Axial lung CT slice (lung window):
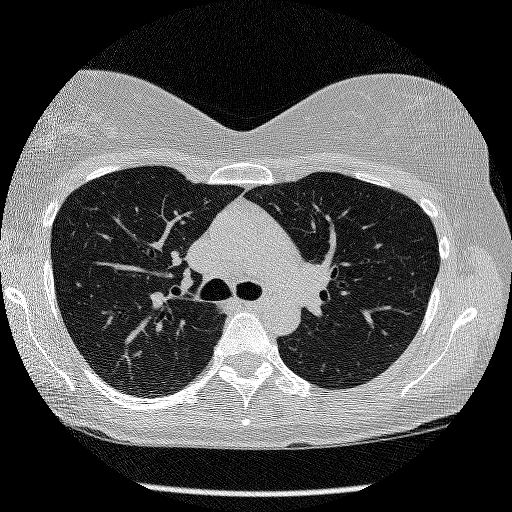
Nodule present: no